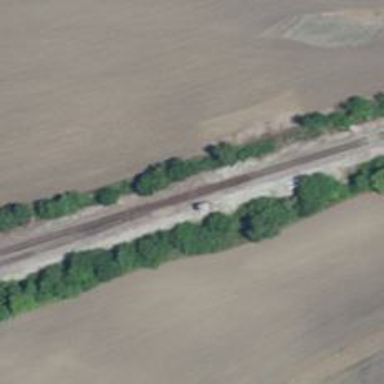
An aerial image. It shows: Railway spur junction.